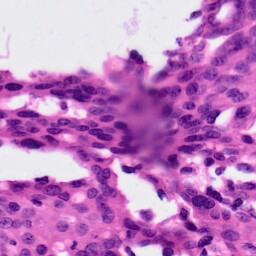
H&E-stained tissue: Ovarian